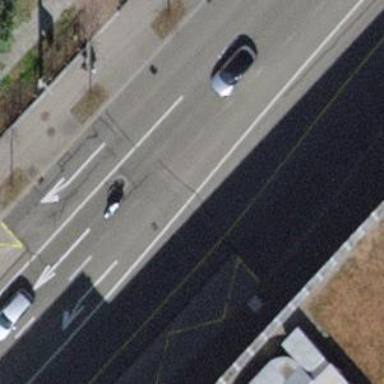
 while the one on the left is shared lane."